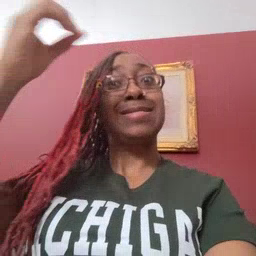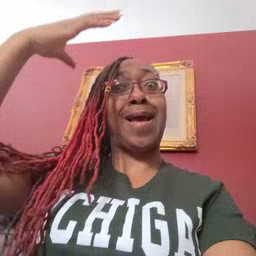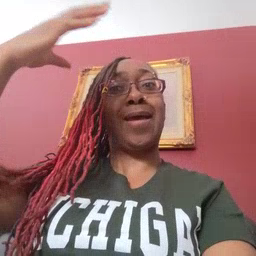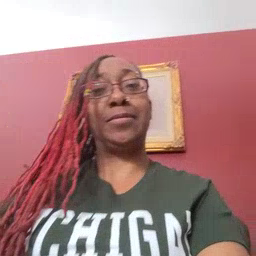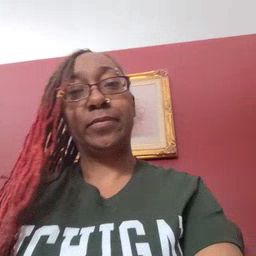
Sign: sun